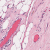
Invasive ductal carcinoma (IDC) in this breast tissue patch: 0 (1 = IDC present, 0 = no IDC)